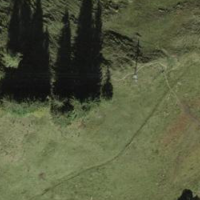
EUNIS habitat code: 24
Species observed at this site:
Succisa pratensis